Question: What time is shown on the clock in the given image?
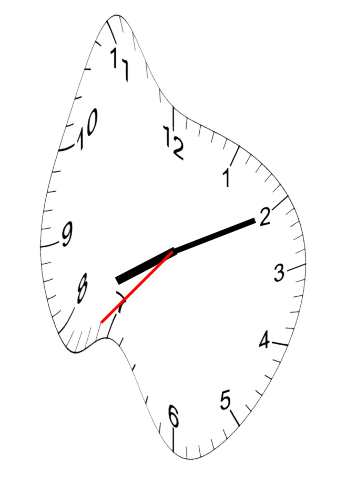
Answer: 08:10:37